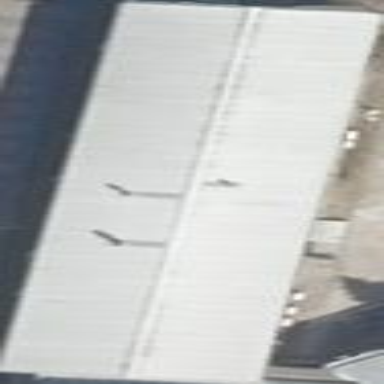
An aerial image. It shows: Commercial building.